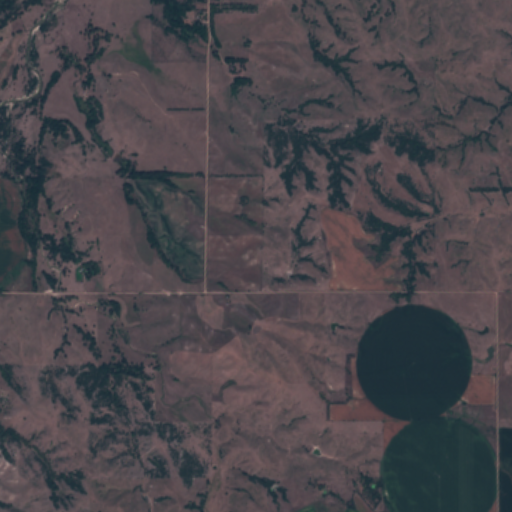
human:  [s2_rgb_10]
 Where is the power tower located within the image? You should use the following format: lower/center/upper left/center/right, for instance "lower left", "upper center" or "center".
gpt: The power tower is located in the upper right of the image.
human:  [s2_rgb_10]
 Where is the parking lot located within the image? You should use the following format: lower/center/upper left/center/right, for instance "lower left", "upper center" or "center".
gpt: There is no parking lot in the image.